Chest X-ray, AP view. Patient: 37 years old, sex F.
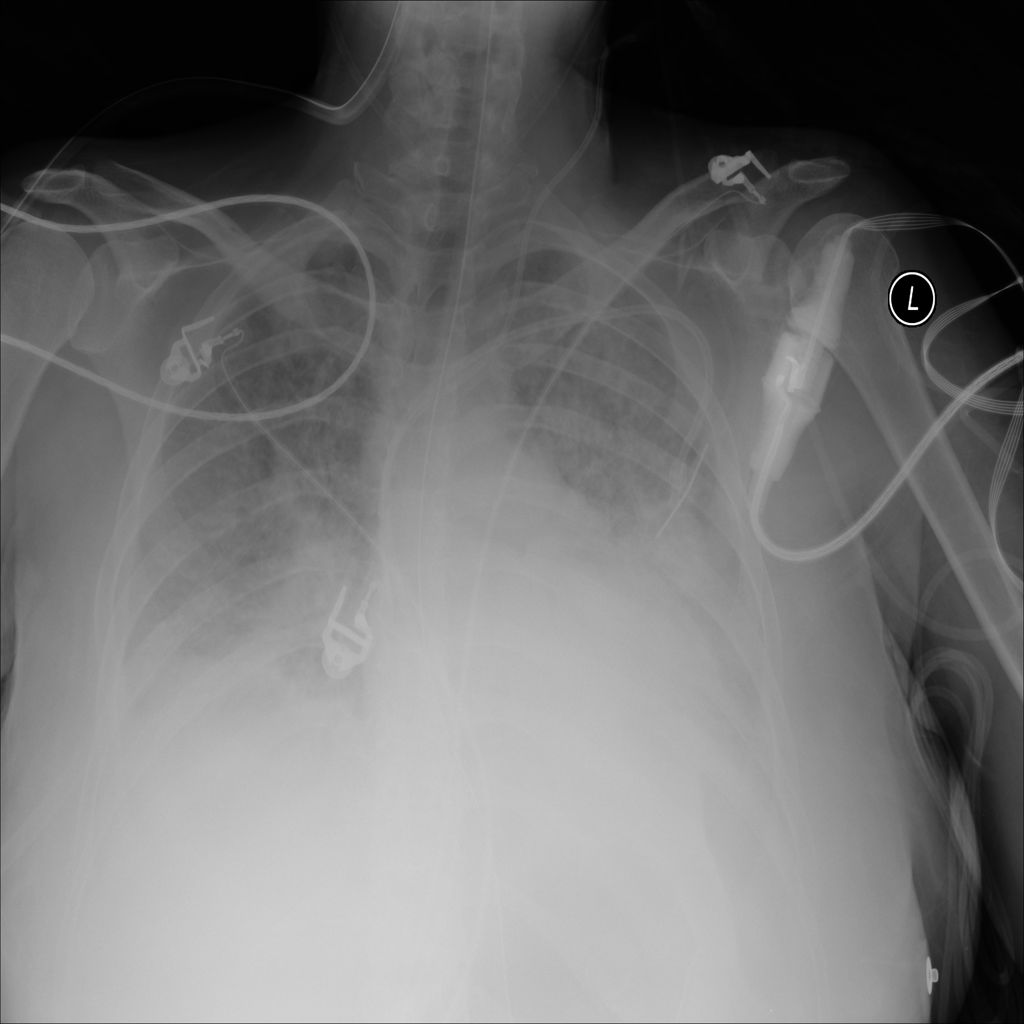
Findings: Atelectasis, Infiltration